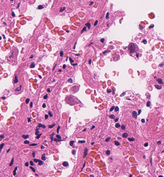
Tumor epithelial tissue: no
Tumor-associated stroma tissue: no
Normal tissue: yes